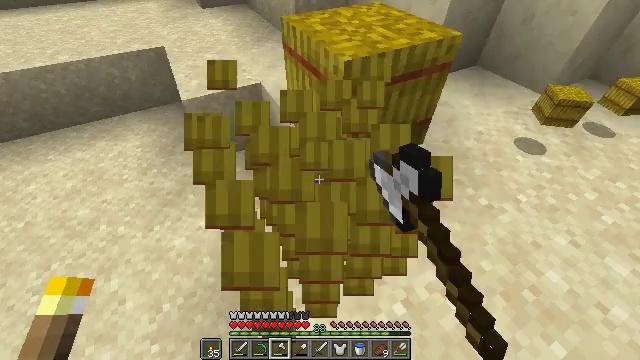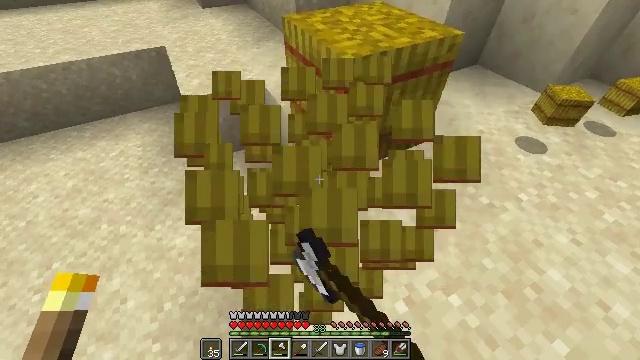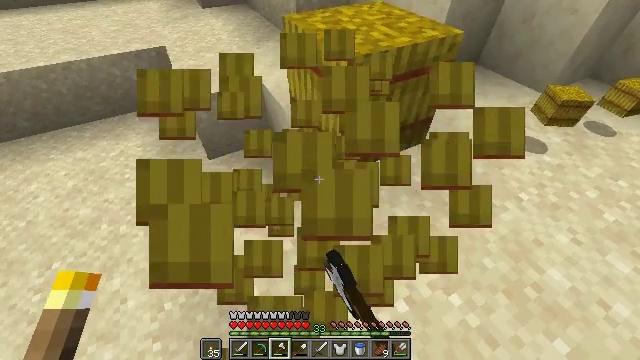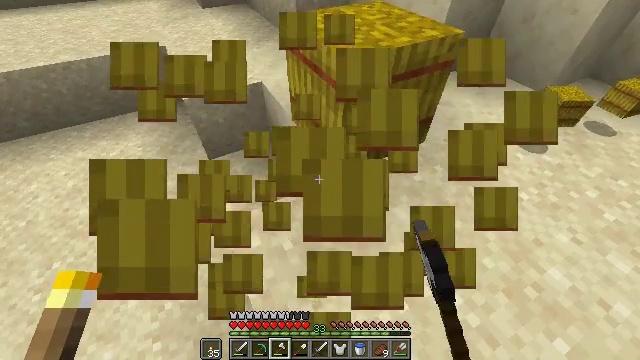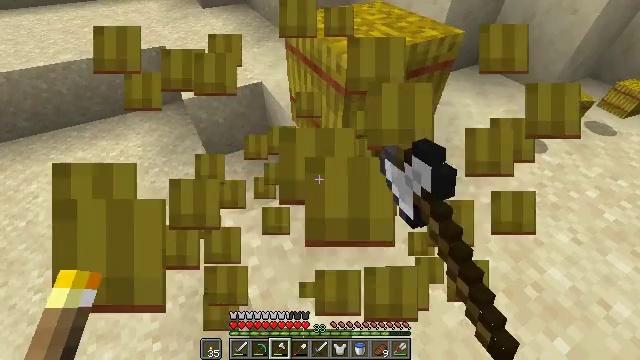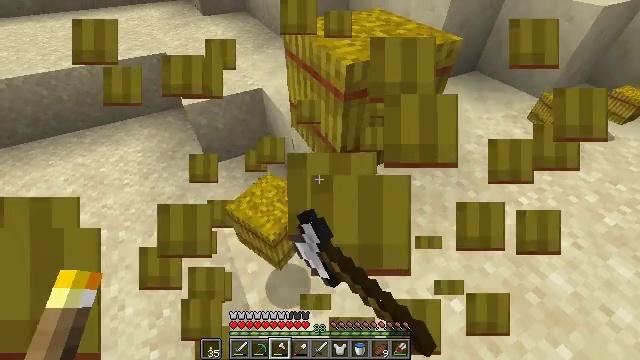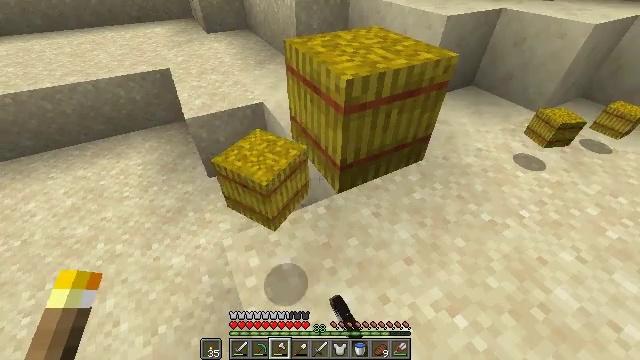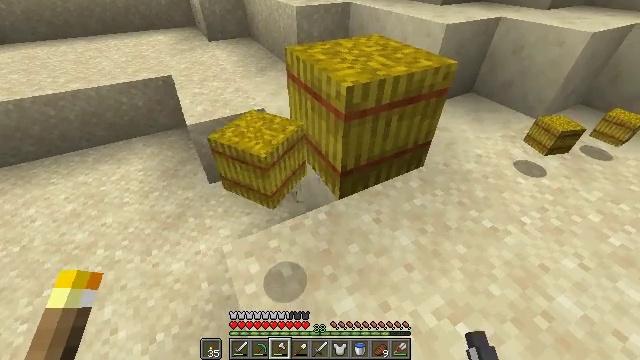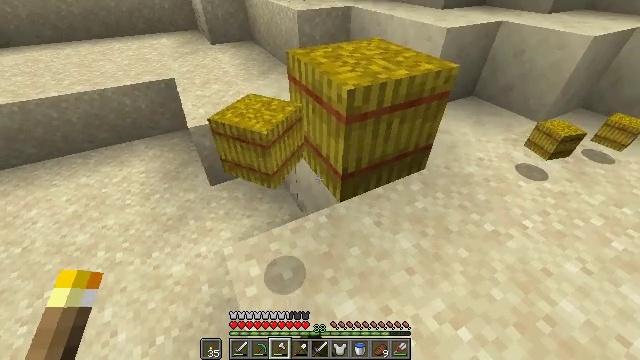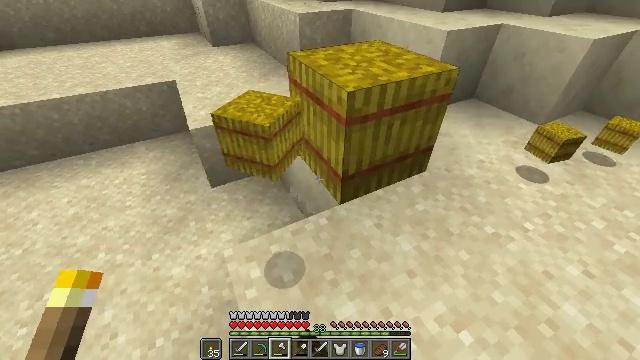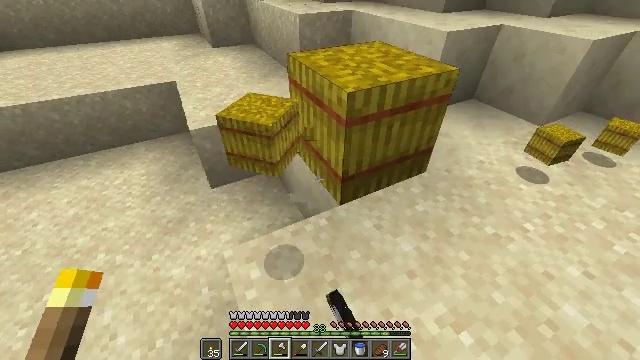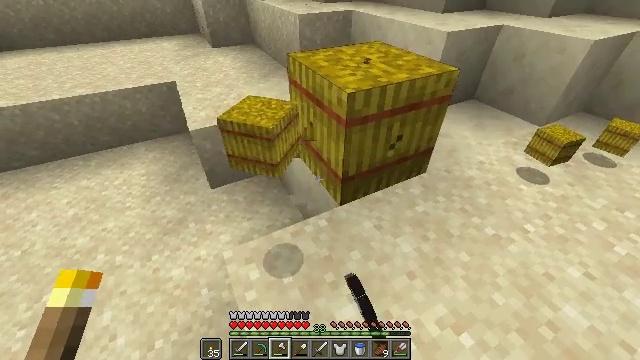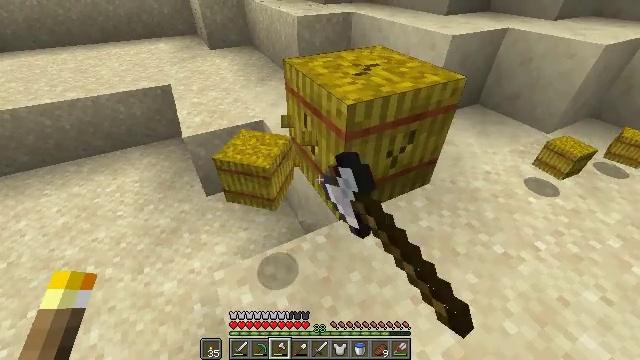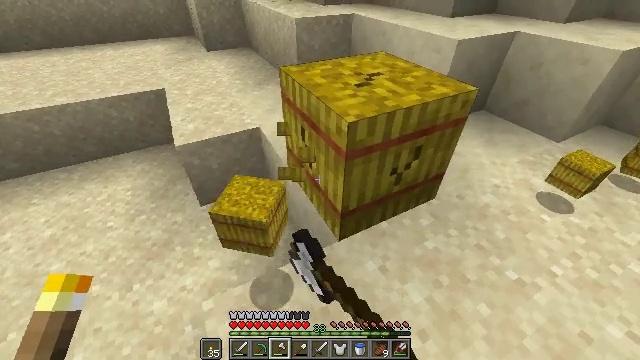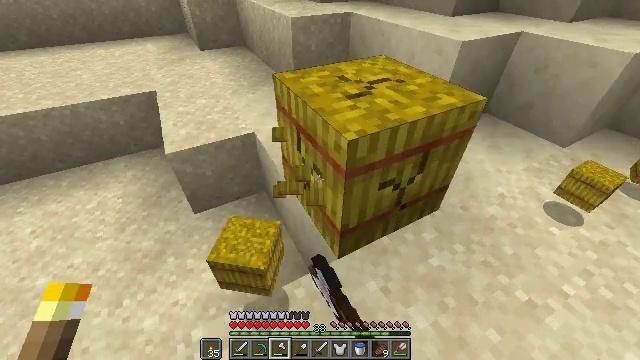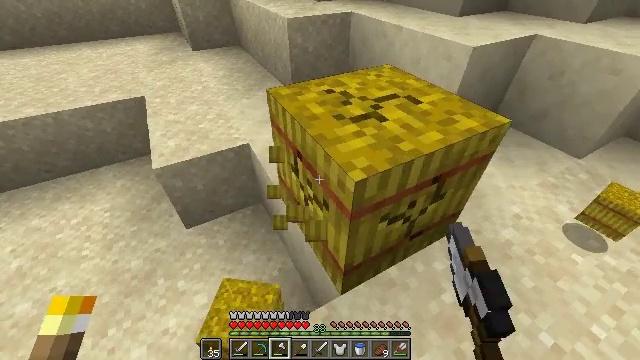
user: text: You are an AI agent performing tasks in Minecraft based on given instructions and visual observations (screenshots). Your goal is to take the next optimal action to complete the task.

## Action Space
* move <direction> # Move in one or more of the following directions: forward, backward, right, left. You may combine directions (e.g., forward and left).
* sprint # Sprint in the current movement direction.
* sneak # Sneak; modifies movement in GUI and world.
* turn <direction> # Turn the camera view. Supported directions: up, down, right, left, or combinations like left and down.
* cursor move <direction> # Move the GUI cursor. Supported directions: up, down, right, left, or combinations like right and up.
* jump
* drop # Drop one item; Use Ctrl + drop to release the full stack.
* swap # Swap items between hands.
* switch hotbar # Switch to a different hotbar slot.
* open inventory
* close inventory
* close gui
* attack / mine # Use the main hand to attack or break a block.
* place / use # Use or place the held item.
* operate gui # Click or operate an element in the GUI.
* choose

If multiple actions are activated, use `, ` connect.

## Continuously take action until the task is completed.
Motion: motion action
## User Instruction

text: Attack the hay block to get hay.
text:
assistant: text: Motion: attack / mine
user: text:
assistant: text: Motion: attack / mine
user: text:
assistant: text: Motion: attack / mine
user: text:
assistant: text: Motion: attack / mine
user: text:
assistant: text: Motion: turn up, attack / mine
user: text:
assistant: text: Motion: turn up, attack / mine
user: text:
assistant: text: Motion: turn up, attack / mine
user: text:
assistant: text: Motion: attack / mine
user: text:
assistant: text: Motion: attack / mine
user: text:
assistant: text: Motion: attack / mine
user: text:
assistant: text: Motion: move forward, attack / mine
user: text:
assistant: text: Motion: move forward, attack / mine
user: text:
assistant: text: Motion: move forward, attack / mine
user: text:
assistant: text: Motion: move forward, attack / mine
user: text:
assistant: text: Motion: move forward, attack / mine
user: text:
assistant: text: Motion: attack / mine
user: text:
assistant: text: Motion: attack / mine
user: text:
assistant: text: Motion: attack / mine
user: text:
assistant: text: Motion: attack / mine
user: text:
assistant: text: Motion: attack / mine
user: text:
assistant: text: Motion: attack / mine
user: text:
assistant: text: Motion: attack / mine
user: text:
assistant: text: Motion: attack / mine
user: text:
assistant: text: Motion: attack / mine
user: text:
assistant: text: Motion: attack / mine
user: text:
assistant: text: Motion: attack / mine
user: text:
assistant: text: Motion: attack / mine
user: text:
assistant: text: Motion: attack / mine
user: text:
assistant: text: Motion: attack / mine